Field crop: tomato
Growth stage: 1
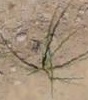
Species: cyperus